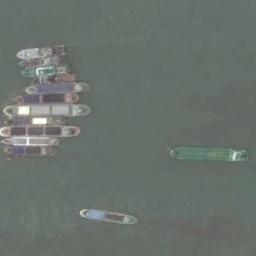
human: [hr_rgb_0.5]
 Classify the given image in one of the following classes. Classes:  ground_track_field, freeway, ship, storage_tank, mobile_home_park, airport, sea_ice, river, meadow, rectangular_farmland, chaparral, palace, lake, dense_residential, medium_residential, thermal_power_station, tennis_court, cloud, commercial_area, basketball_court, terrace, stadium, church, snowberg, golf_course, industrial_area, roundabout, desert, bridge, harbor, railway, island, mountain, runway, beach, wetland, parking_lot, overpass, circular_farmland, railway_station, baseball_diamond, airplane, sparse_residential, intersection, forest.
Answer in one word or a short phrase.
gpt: ship